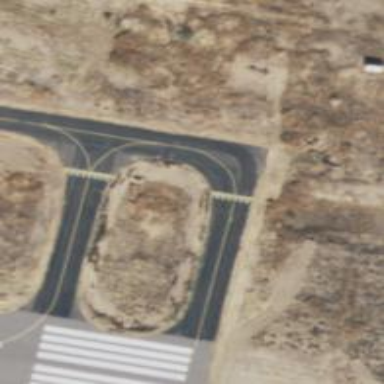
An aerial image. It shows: Taxiway at the airport with asphalt surface.